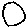
Label: circle